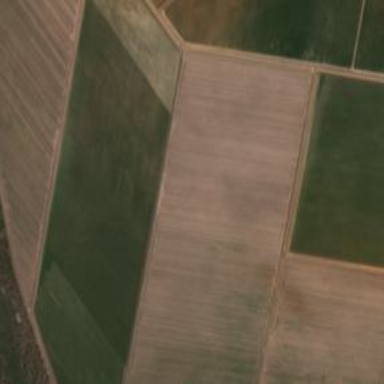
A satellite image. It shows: Farmland with cotton crop.